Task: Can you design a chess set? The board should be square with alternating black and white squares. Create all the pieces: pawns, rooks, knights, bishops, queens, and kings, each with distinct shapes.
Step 807:
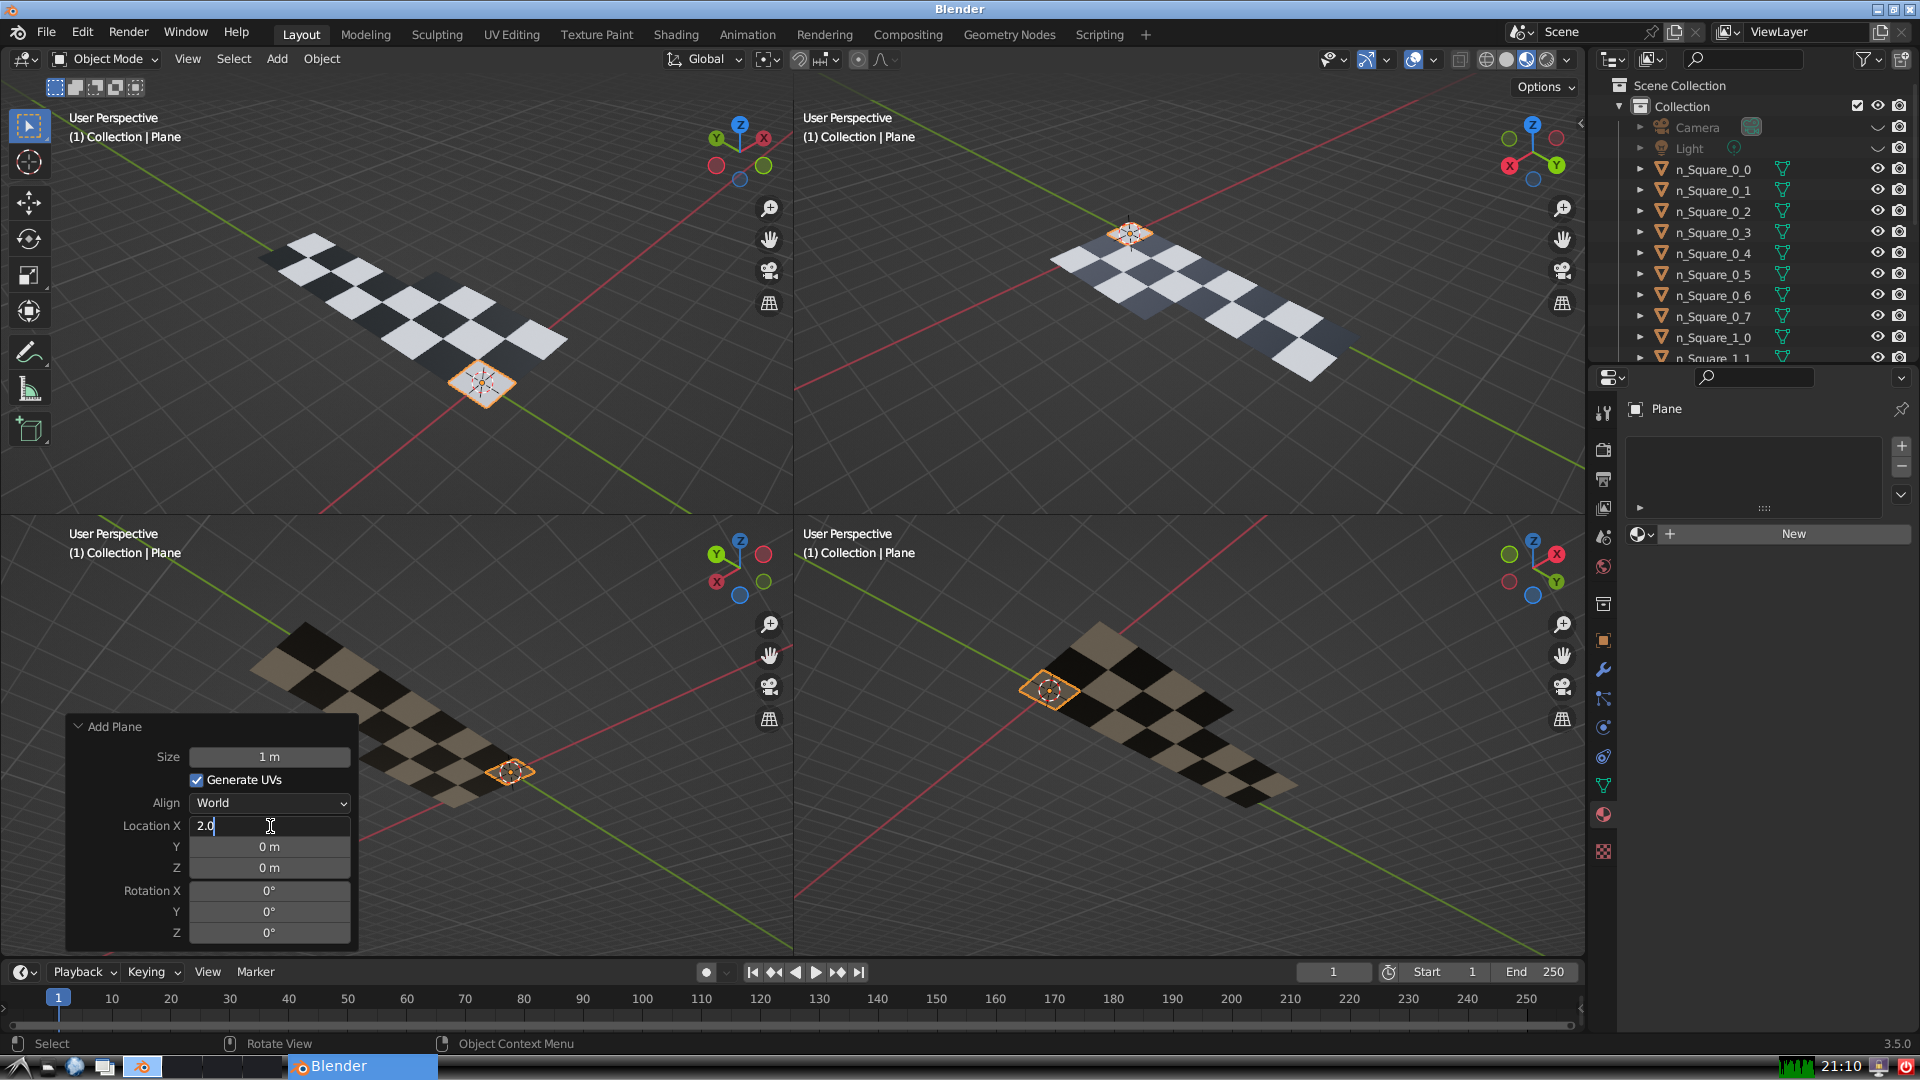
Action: {"key_press": ['Return']}